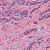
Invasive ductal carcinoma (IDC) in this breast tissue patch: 1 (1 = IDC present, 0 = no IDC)